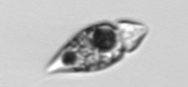
Label: Amphidinium